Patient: sex M, age 62
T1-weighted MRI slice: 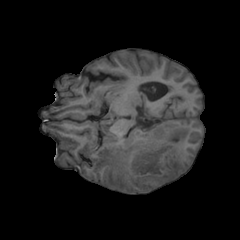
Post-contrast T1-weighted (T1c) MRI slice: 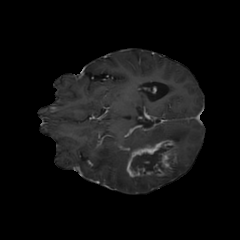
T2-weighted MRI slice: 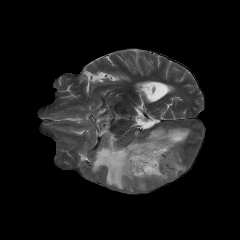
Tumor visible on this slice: yes
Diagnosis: Glioblastoma, IDH-wildtype
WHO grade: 4